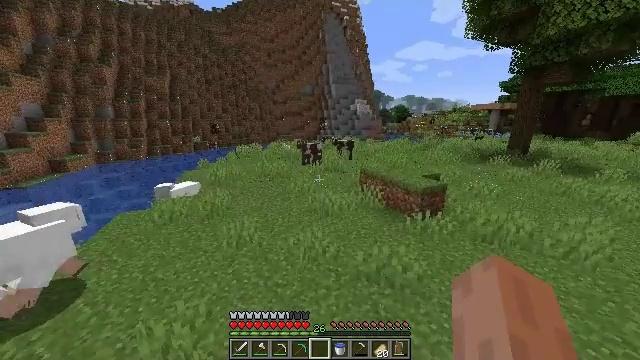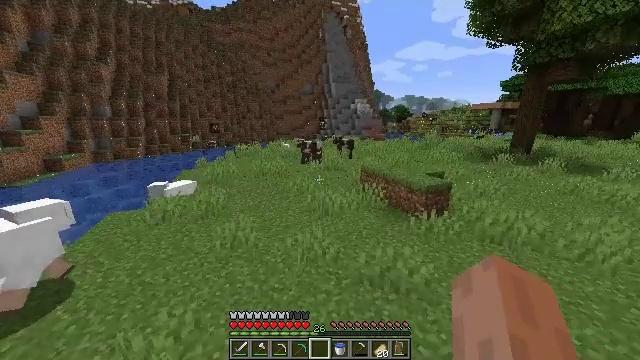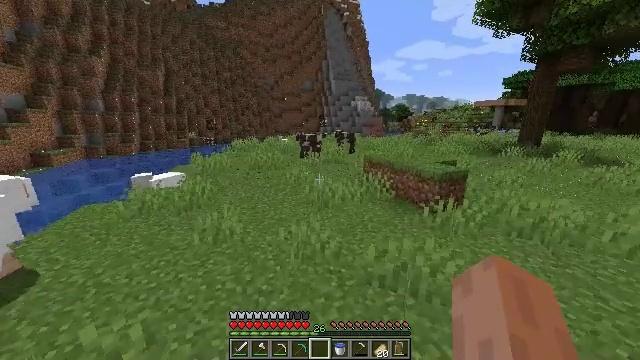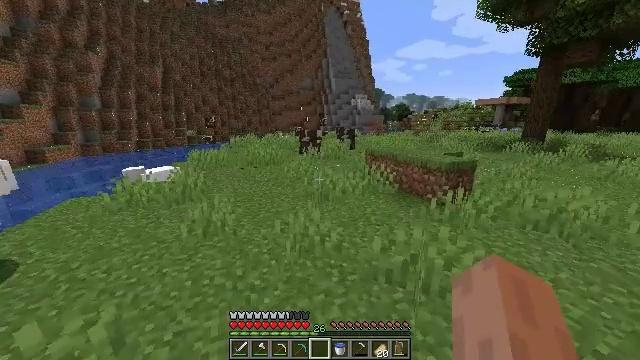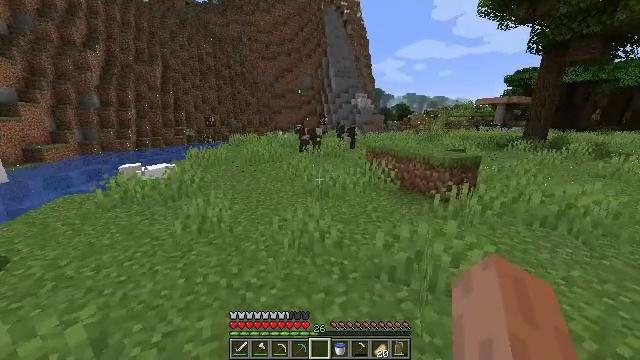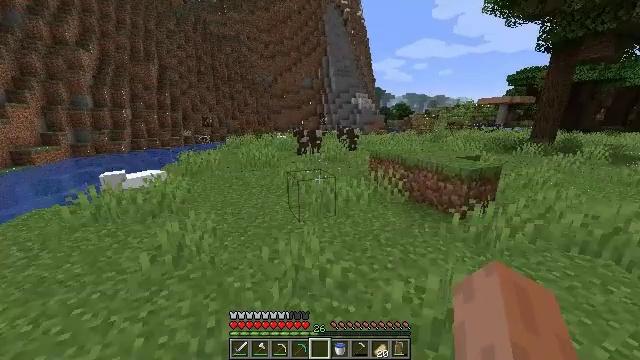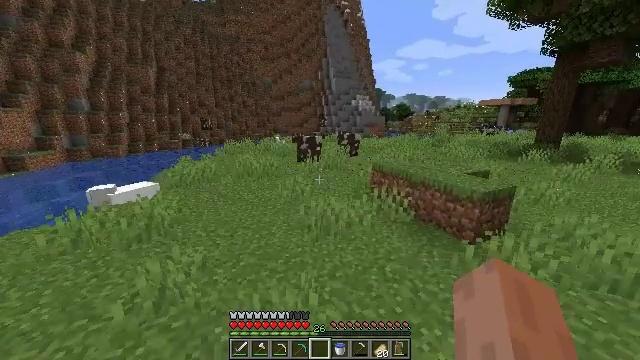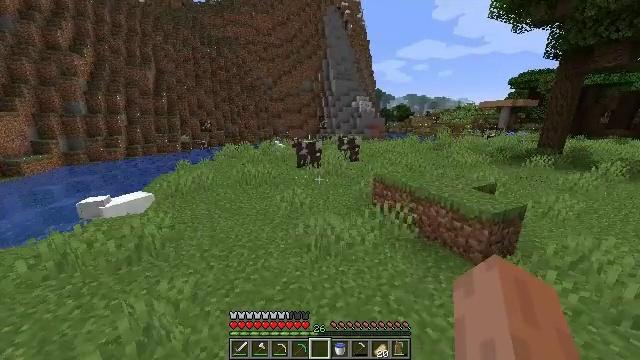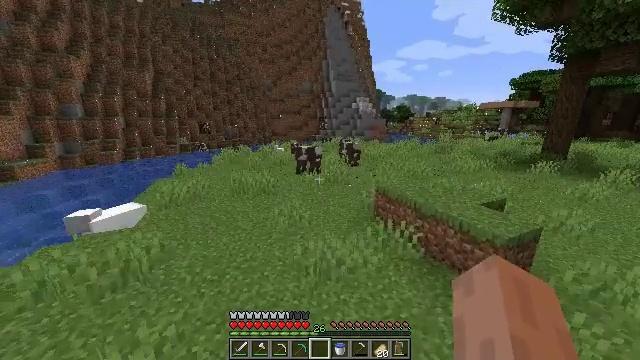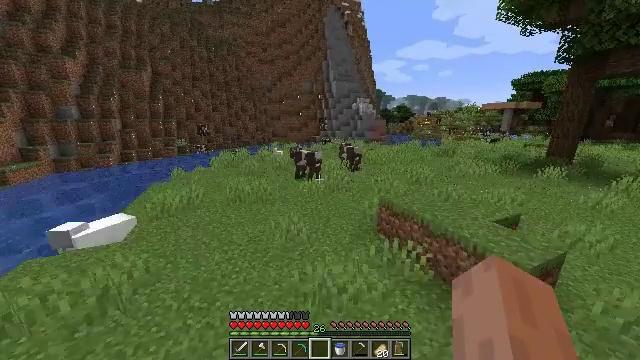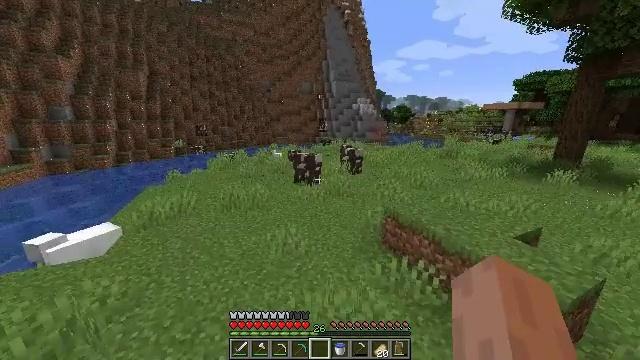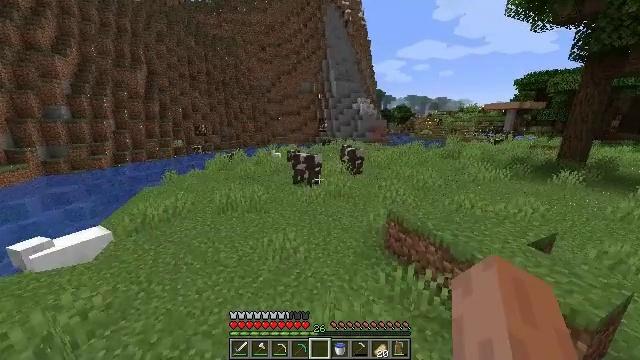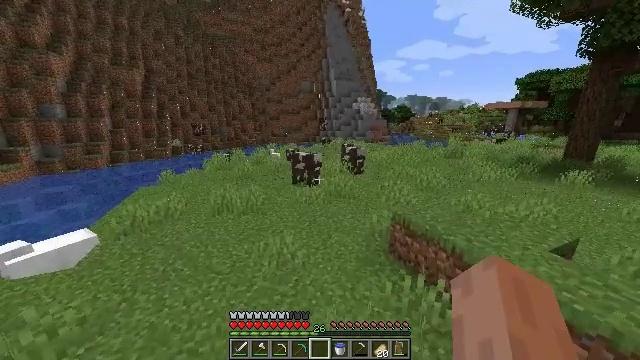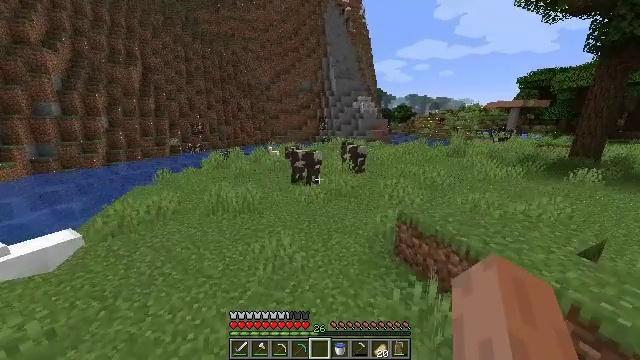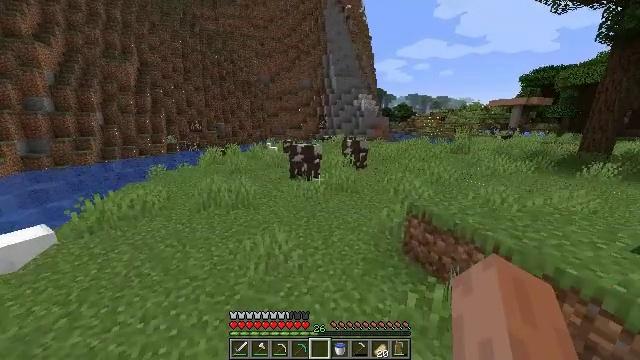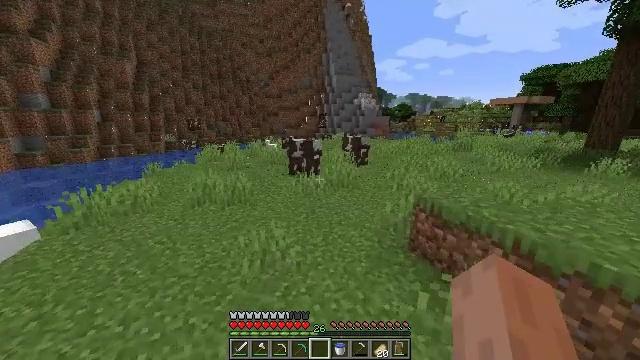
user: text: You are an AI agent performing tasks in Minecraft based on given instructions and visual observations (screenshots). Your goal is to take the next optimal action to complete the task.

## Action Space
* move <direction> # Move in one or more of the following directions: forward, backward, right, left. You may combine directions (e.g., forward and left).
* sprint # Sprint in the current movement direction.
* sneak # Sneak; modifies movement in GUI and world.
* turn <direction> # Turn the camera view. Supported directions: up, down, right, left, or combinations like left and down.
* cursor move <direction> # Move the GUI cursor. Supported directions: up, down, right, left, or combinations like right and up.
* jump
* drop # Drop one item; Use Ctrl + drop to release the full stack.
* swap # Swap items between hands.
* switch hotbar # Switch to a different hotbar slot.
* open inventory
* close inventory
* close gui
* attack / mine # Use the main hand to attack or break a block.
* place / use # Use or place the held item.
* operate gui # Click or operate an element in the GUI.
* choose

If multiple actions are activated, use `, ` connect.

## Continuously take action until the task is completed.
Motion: motion action
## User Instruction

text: Left click to destroy the birch fence.
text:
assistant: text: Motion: move forward, sprint, jump
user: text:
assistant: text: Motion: move forward, sprint, jump
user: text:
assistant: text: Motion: move forward, sprint, jump
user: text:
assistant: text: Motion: move forward, sprint, jump
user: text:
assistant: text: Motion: move forward, sprint, jump
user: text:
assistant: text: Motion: move forward, sprint, jump
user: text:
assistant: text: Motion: move forward, sprint, jump
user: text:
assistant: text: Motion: move forward, sprint, jump
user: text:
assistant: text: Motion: move forward, sprint, jump
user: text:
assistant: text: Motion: move forward, sprint, jump
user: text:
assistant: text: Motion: move forward, sprint, jump
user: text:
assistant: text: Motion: move forward, sprint, jump
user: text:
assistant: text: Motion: move forward, sprint, jump
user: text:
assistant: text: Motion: move forward, sprint, jump
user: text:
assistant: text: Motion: move forward, sprint, jump
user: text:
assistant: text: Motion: move forward, sprint, jump
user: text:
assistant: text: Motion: move forward, sprint, jump
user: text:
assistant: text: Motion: move forward, sprint, jump
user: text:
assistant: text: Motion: move forward, sprint, turn right, jump
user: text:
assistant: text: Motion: move forward, sprint, turn right, jump
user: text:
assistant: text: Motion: move forward, sprint, jump
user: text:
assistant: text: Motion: move forward, sprint, jump
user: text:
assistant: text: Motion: move forward and move right, sprint, jump
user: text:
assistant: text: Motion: move forward and move right, sprint, jump
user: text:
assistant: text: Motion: move forward and move right, sprint, jump
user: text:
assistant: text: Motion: move forward and move right, sprint, jump
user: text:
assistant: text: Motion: move forward and move right, sprint, jump
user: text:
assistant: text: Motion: move forward and move right, sprint, jump
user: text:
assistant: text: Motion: move forward and move right, sprint, jump
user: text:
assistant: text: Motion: move forward and move right, sprint, turn right, jump